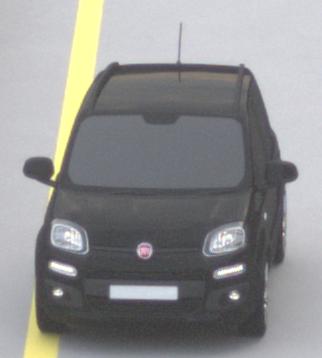
Make: Fiat
Model: Panda 1.2 8V
Detailed model: Panda (312)
Model produced from: 2013/02
Model produced until: 2013/12
Doors: 5
Color: black
Road condition: dry road
Daytime: morning or afternoon
Contrast: low contrast